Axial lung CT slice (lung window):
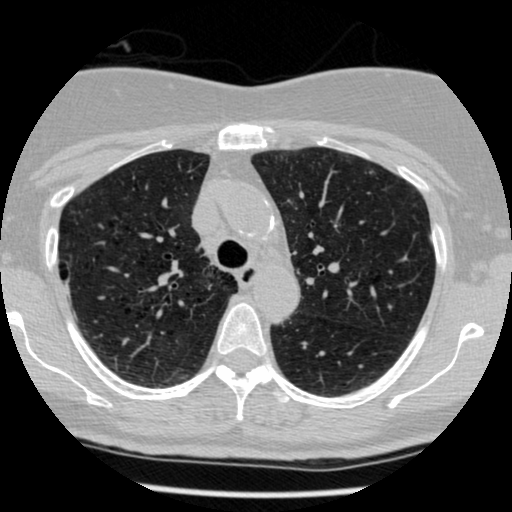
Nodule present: no